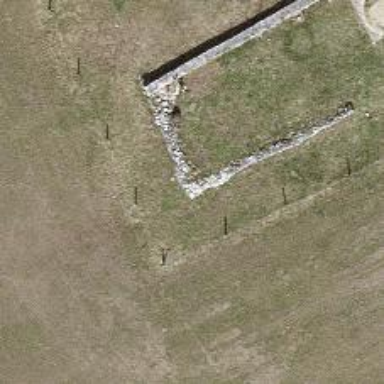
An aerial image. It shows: Wall barrier.